Explain the disparities between the first and second image.
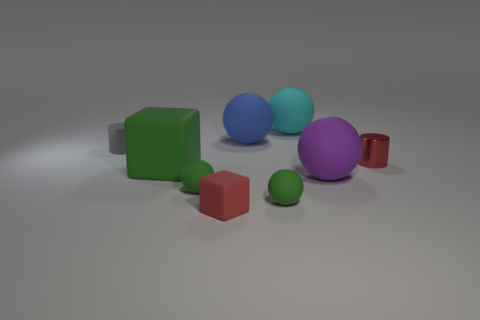
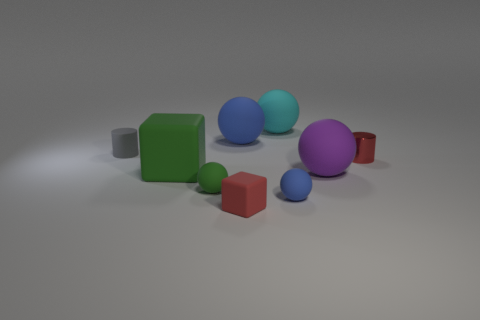
the small green rubber sphere to the right of the tiny block turned blue
the small green rubber sphere to the right of the tiny block became blue
the tiny green rubber sphere on the right side of the tiny rubber block changed to blue
the tiny green matte sphere that is to the right of the blue matte sphere changed to blue